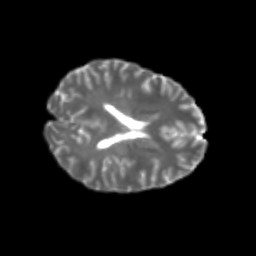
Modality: T2w
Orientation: axial
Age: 20
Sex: male
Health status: healthy
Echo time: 0.074 s